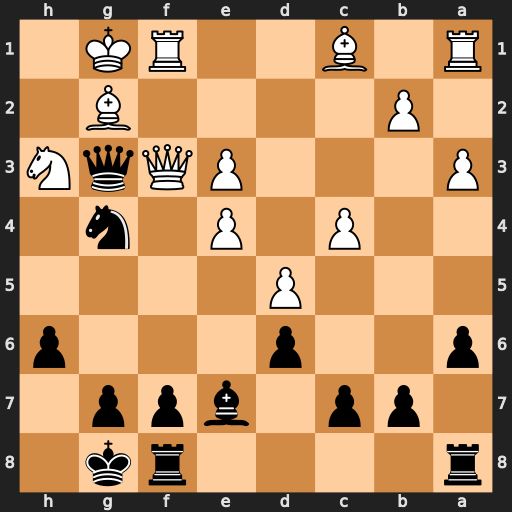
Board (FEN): r4rk1/1pp1bpp1/p2p3p/3P4/2P1P1n1/P3PQqN/1P4B1/R1B2RK1
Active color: b
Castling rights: -
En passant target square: -
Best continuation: Qh2#